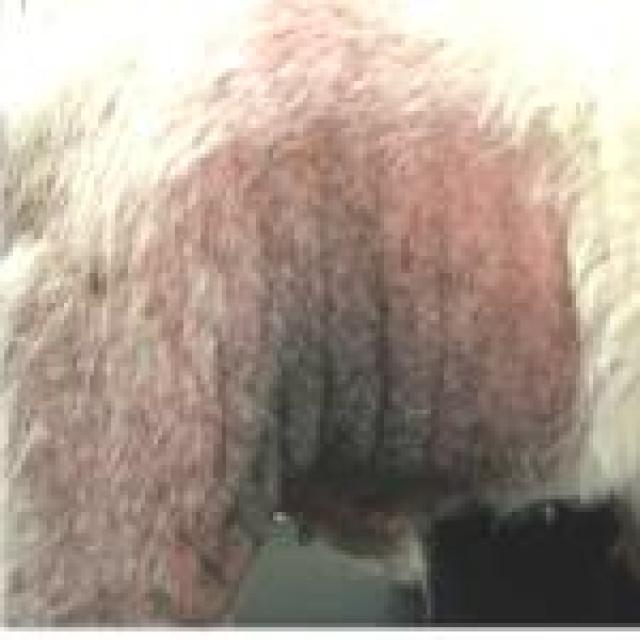
Canine fungal skin infection — characterized by alopecia, scaling, crusting, and circular lesions. Common agents include Malassezia and Candida species.